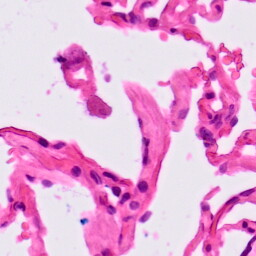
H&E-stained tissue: Lung